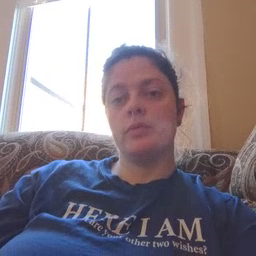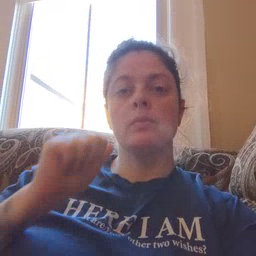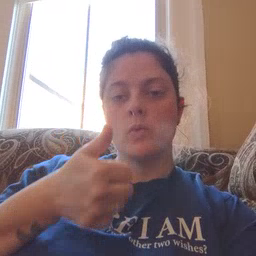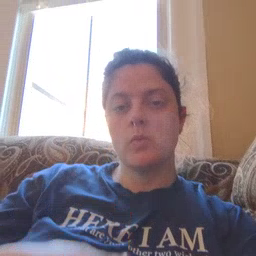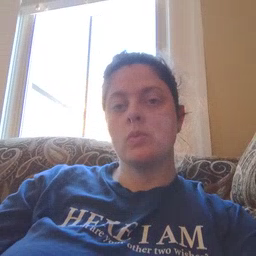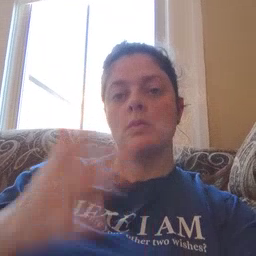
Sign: tomorrow